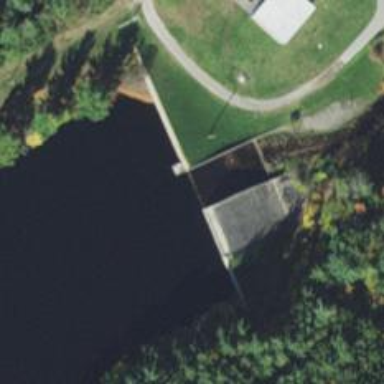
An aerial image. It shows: Dam across waterway.